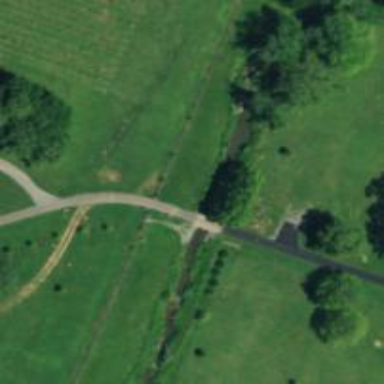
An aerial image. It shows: Driveway bridge on service road.